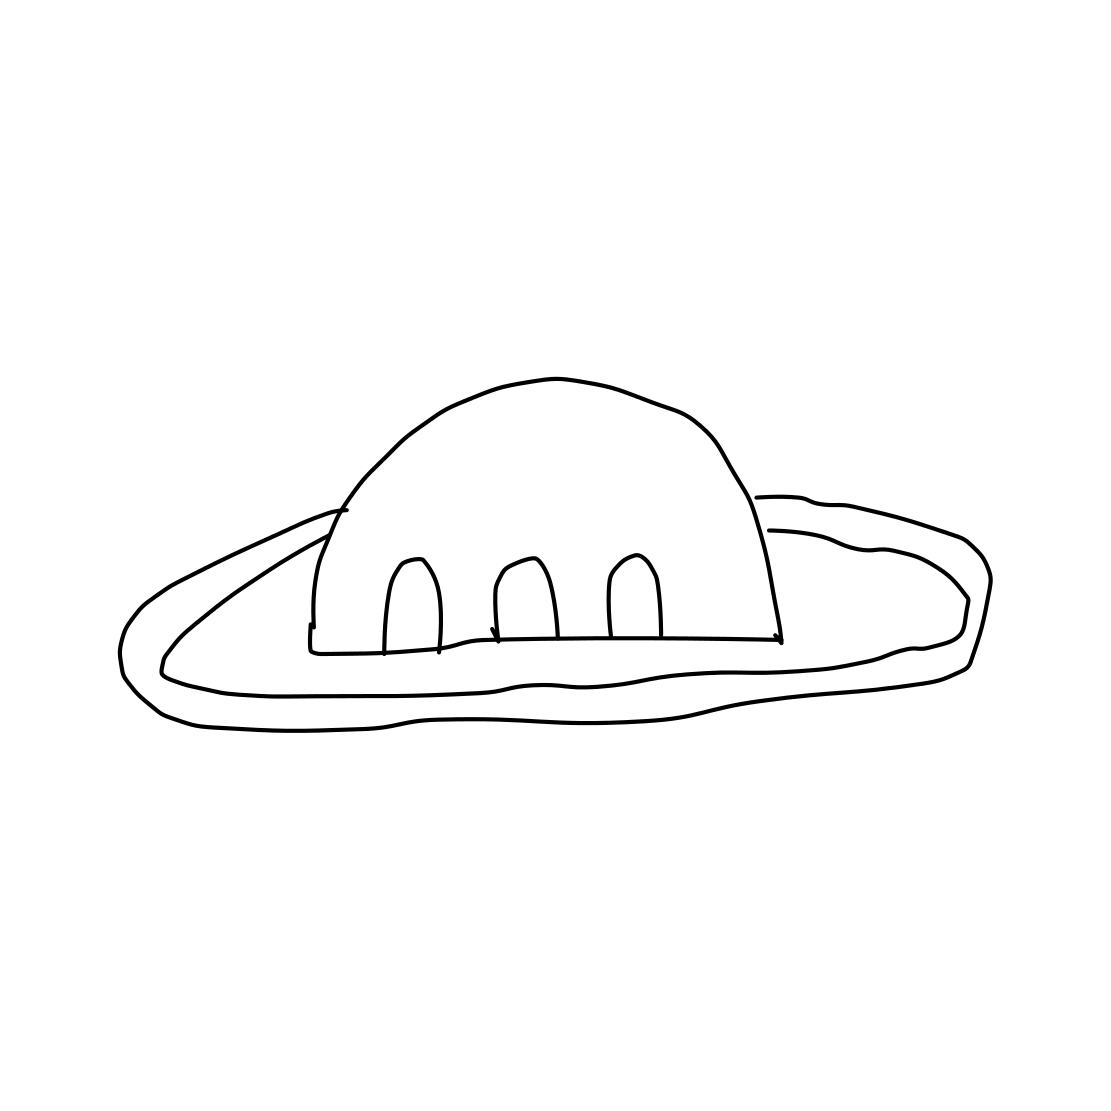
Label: flying saucer